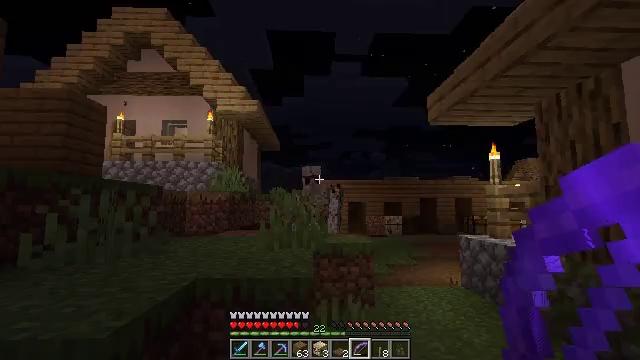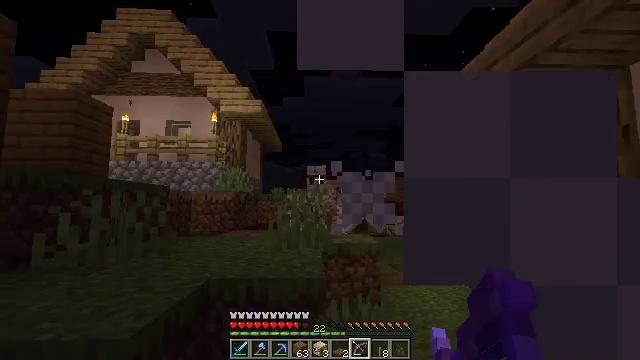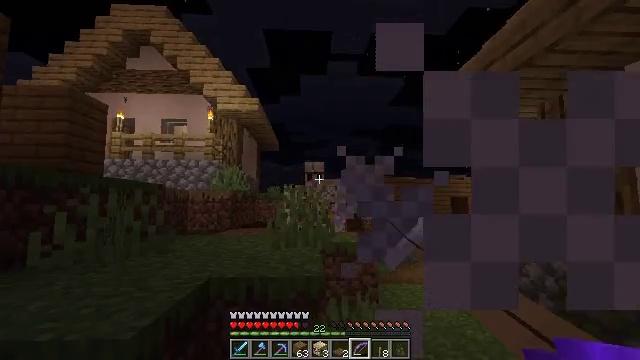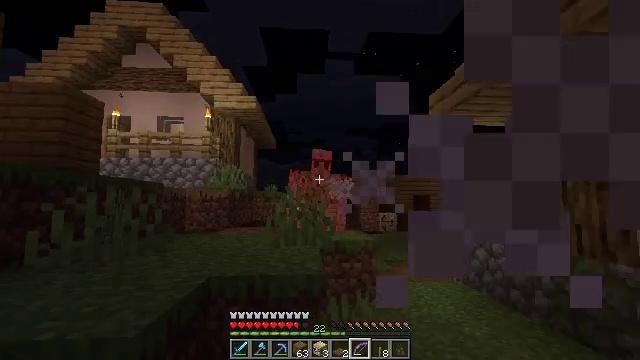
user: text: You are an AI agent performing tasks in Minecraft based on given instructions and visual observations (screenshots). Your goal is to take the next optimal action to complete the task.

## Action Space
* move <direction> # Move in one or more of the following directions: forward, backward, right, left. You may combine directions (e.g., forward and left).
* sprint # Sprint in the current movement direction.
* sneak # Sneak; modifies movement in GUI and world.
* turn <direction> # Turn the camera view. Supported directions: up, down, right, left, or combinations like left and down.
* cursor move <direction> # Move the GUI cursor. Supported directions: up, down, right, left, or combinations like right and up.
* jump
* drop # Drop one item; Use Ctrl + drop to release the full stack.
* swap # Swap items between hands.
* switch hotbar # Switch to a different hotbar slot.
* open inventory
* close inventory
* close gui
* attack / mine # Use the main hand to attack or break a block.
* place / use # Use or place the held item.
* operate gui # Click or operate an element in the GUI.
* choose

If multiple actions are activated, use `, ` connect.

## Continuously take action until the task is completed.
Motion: motion action
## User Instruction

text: Combat the iron golem.
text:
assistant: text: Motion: move left, use / place
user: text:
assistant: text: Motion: use / place
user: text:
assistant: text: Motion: use / place
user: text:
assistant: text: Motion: use / place